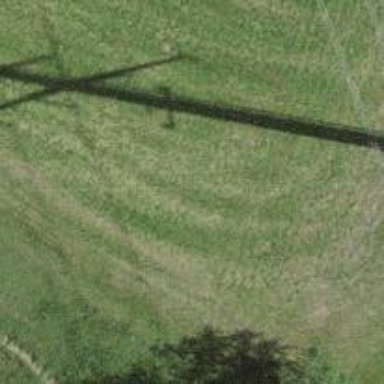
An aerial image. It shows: Power pole.